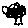
Label: tree